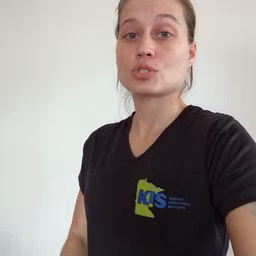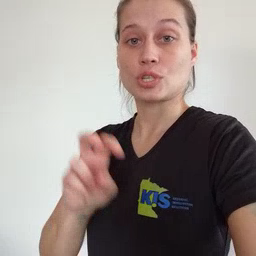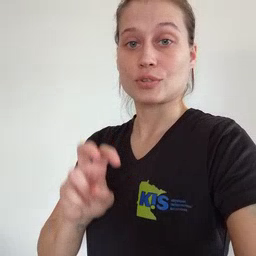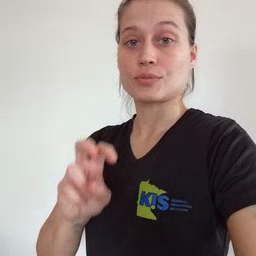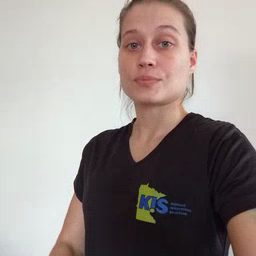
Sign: chair